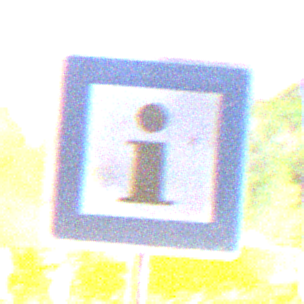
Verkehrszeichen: Informationsstelle
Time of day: Night
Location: Outdoor (Suburban)
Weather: PartlyCloudy
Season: NotSpecified
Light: Artificial